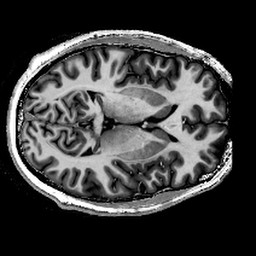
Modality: T1w
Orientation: axial
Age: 35
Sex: male
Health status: healthy
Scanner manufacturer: siemens
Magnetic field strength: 9.4 T
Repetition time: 6 s
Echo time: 0.003 s